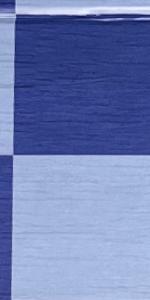
Label: Empty